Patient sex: F
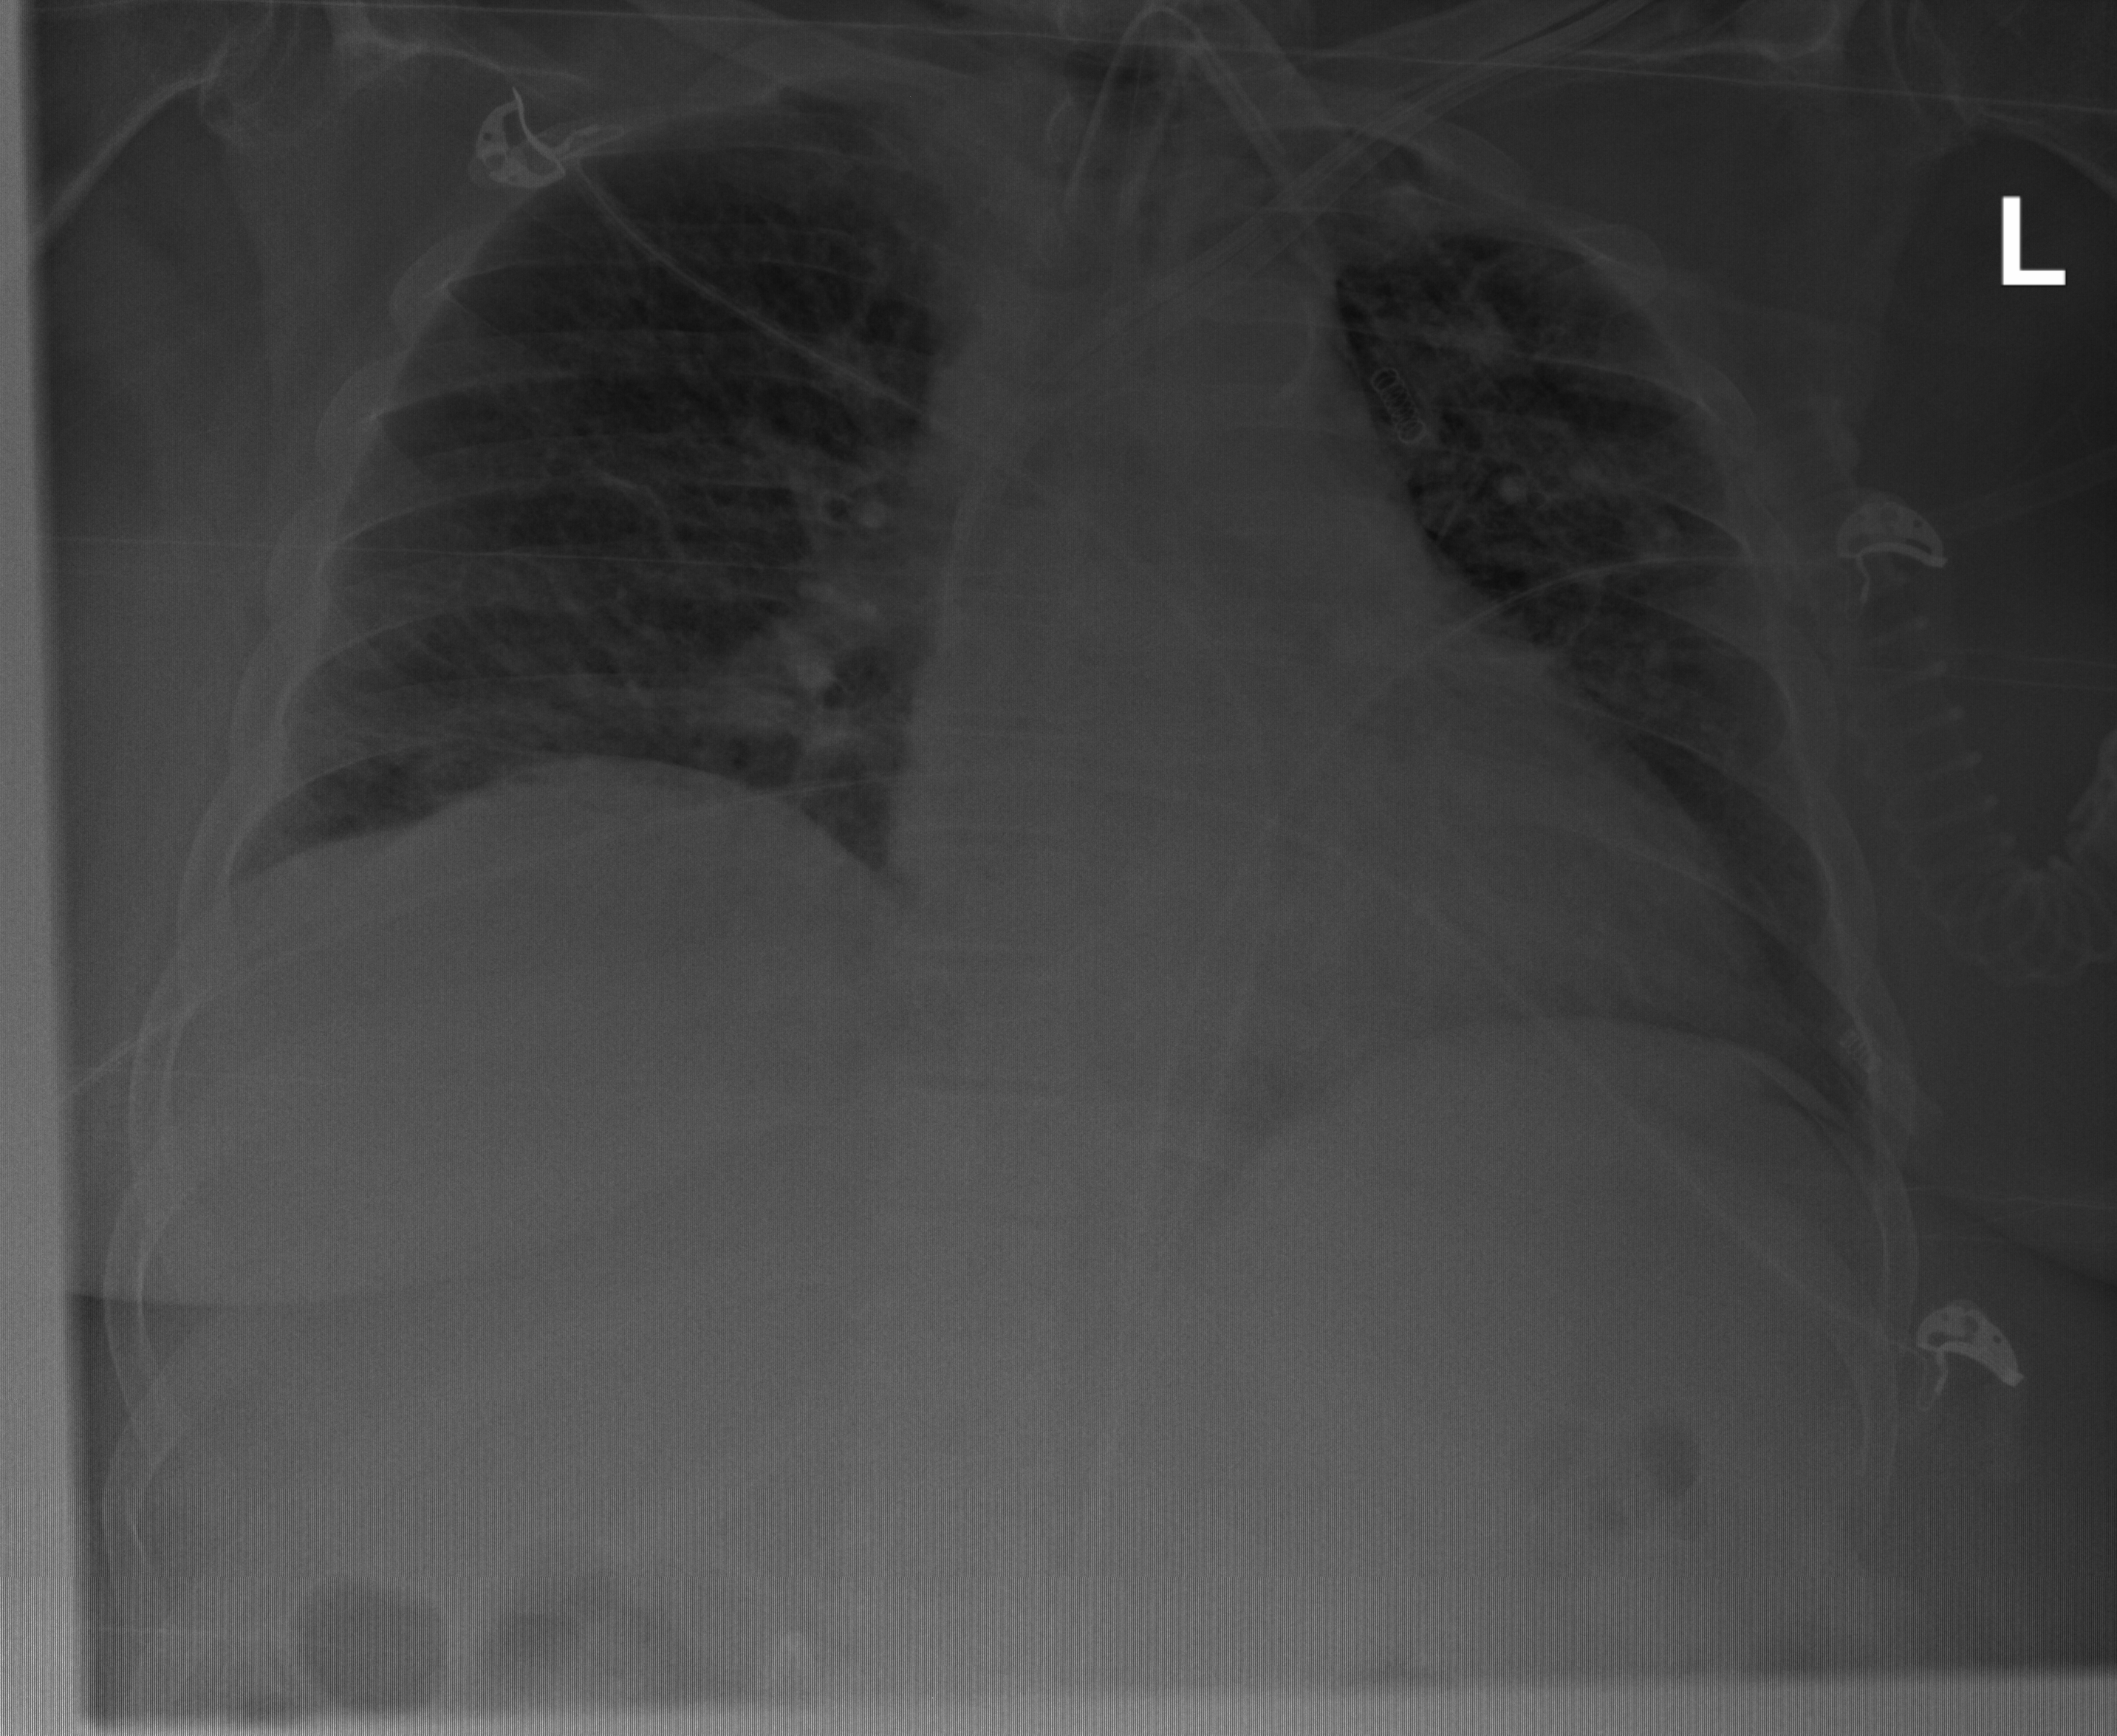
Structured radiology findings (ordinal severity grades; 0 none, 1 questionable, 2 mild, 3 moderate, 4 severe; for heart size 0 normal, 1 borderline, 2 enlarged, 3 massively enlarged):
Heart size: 0
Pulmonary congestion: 2
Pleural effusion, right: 0
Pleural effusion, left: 0
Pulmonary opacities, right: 2
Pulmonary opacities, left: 2
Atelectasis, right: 0
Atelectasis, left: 0